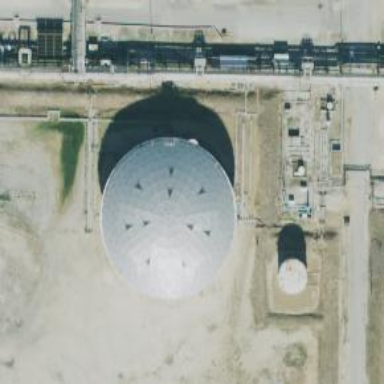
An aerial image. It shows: Storage tank building.